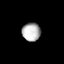
Tissue: lung
Cell type: Endothelial cells
Senescence score: 0.6567
Nuclear area (px): 328
Mean DAPI intensity: 179.887